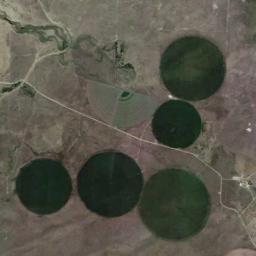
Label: circular_farmland